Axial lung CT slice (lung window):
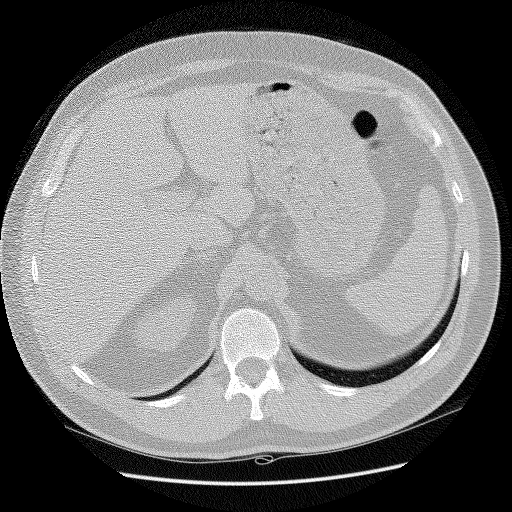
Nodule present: no